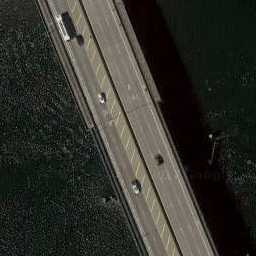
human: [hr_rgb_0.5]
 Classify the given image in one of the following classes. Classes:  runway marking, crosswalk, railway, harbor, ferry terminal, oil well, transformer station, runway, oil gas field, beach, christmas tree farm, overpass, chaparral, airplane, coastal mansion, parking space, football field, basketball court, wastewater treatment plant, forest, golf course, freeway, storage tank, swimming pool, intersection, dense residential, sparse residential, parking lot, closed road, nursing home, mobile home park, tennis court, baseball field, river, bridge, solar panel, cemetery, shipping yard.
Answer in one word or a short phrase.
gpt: bridge